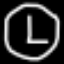
Label: clock